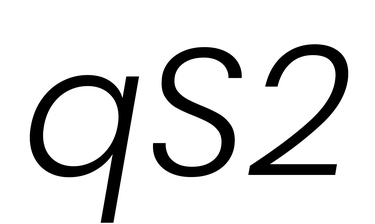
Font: Poppins-LightItalic